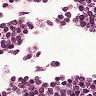
Metastatic tissue present: no